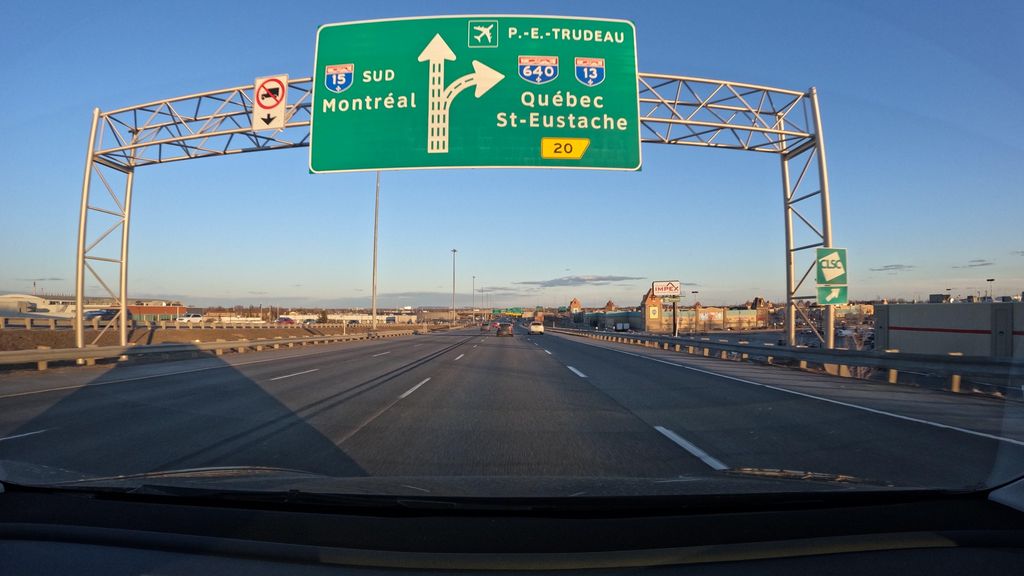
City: montreal